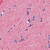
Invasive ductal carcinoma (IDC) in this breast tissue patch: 1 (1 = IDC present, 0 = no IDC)